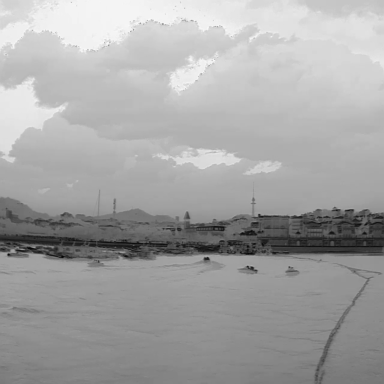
There are seven canoes in the infrared image.